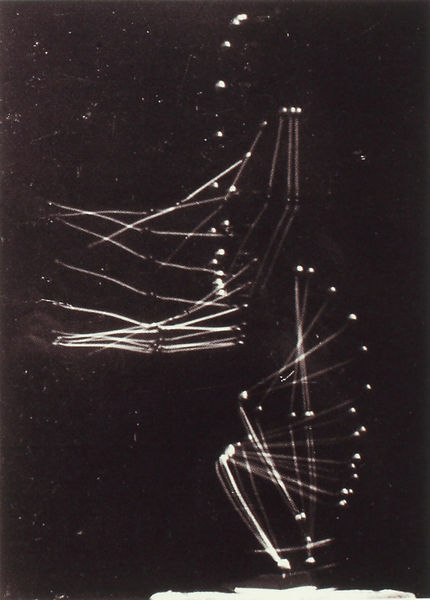
Titel: Flexion ou saut a piedes joints/ Flexion oder die Gelegenheit gepackt (Salto mit beiden Füßen)
Künstler: Etienne Jules Marey
Schlagwörter: weiß, bewegung, licht, schwarz, tier, arme, mensch, schnell, stab, studie, moderne, abstrakt, formen, linien, weis, detail, striche, foto, fotografie, punkte, futurismus, motiv, futuristisch, minimalistisch, schwarz weiss, sterne, sternenhimmel, dynamik, punkt, kugel, kugeln, negativ, skelett, stäbe, fall, achsen, zeit, fotographie, stier, abwärts, foro, pünktchen, sequenz, ablauf, bilderfolge, planeten, chronofotografie, fur, nogy, moholy-nagy, bwegeung, fallstudie, chrono